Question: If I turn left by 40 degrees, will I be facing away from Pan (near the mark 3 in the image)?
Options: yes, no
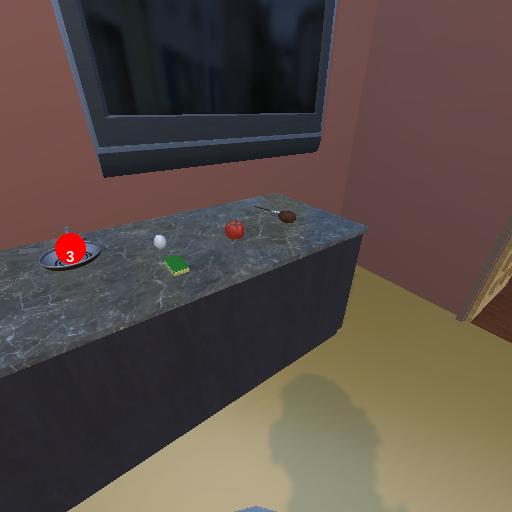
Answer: yes